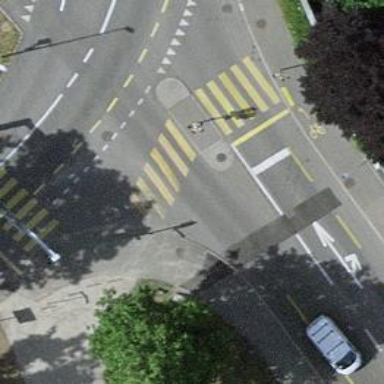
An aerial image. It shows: Road with traffic signals.